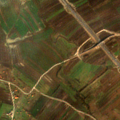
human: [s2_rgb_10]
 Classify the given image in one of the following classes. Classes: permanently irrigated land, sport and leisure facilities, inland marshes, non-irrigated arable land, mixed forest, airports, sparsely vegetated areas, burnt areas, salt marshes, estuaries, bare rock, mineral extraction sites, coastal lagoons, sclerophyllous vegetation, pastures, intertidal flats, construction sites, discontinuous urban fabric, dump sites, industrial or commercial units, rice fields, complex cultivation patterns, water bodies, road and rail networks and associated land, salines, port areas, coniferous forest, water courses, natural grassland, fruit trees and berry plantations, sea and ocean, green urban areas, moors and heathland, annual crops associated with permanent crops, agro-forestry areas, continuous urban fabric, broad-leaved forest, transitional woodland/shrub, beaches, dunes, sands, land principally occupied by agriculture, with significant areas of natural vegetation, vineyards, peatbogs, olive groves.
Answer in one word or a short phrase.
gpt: discontinuous urban fabric, non-irrigated arable land